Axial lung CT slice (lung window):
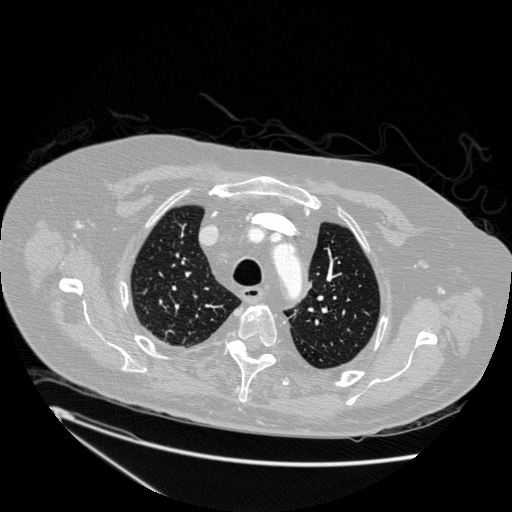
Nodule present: no